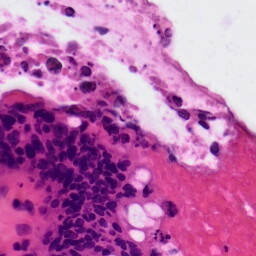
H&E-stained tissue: Colon